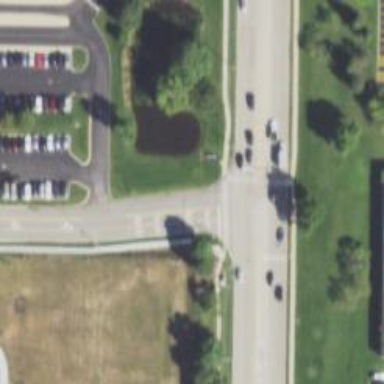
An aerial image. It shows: Footway crossing with zebra crossing marking and island.